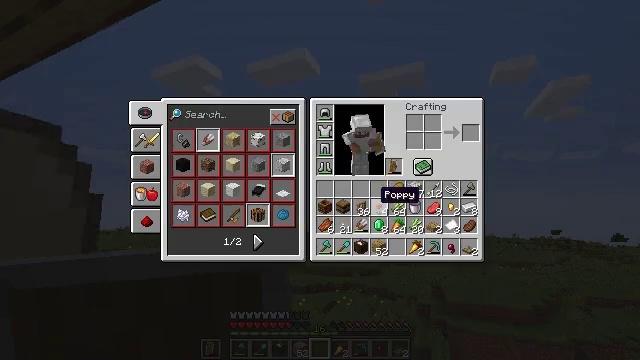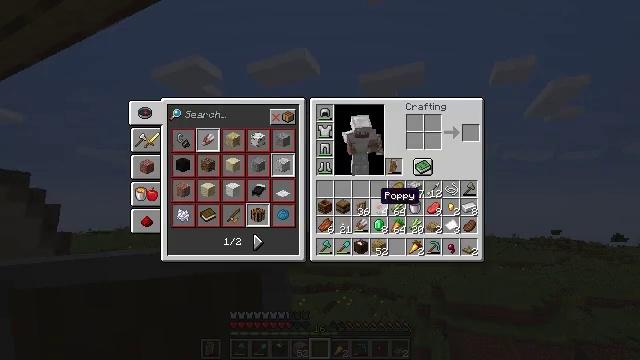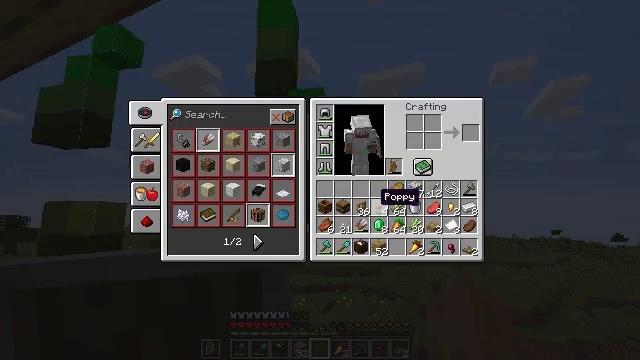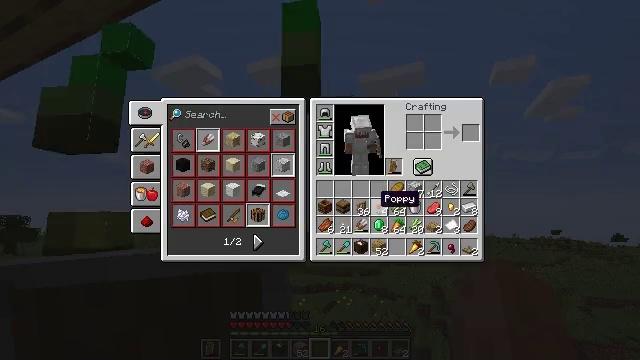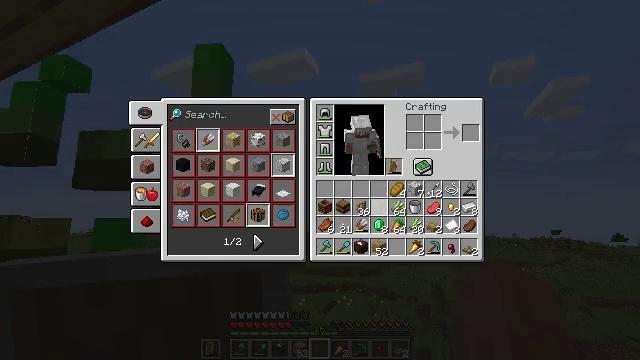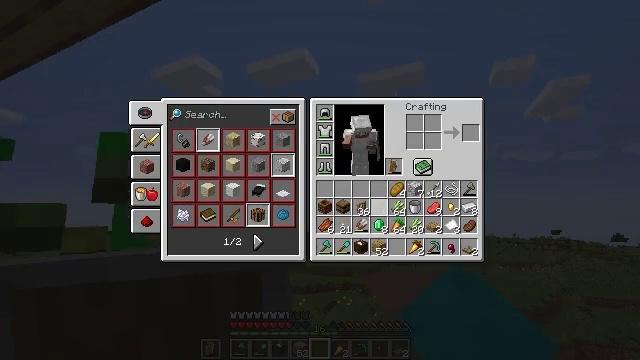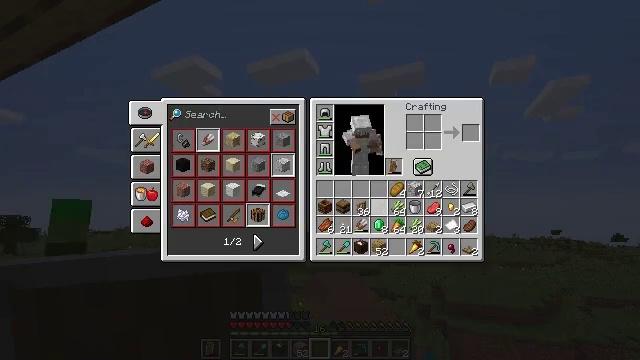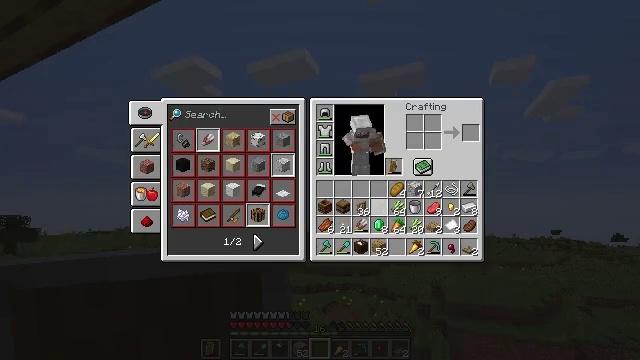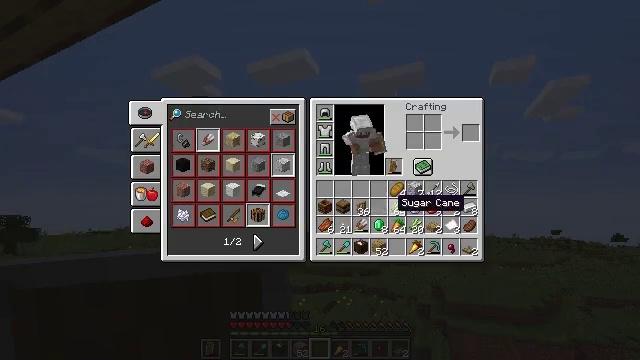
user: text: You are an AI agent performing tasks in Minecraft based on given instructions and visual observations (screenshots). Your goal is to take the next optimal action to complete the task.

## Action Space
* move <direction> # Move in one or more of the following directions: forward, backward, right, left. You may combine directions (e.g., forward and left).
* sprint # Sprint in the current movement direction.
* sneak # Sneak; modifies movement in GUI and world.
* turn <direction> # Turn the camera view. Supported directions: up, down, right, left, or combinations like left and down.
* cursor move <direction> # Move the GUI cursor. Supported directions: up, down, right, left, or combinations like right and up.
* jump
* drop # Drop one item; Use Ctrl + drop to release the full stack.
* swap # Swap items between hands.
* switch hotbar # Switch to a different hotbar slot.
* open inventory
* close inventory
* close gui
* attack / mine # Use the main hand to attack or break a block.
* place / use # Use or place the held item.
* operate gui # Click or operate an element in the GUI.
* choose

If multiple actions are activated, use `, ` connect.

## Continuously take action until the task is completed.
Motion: motion action
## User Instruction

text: Drop a poppy.
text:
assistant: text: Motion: sprint, open gui
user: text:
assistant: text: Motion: sprint
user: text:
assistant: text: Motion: sprint
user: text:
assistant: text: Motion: sprint, drop
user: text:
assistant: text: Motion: sprint, drop
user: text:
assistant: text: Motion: sprint, drop
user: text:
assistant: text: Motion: sprint
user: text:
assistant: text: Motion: sprint, cursor move right
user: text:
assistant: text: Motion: sprint